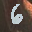
Label: 6